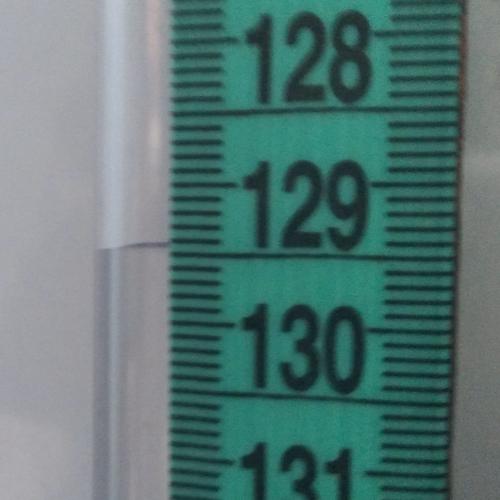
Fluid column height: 129.4 cm